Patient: sex F, age 69
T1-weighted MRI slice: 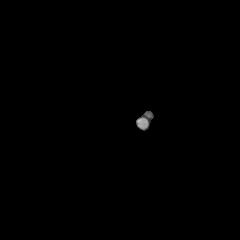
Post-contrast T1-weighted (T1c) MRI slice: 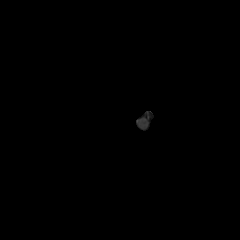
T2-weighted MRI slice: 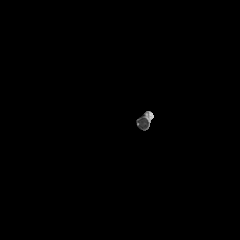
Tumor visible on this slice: no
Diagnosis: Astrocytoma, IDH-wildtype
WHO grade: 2